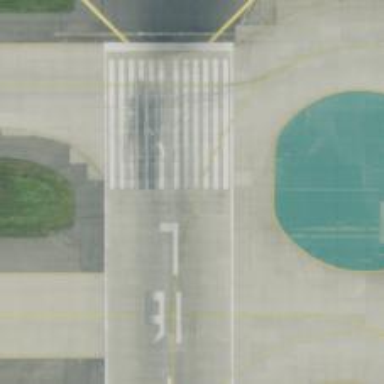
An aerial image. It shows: View of taxiway at the airport.